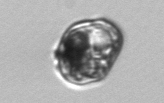
Label: Proterythropsis